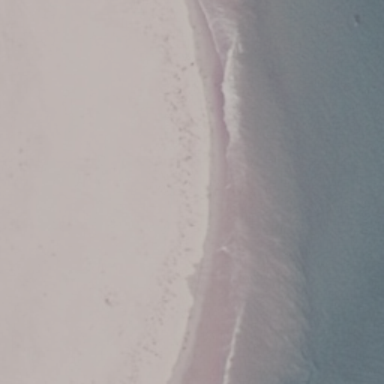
This is a beach with blue sea and white sands .